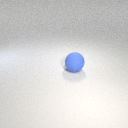
large blue rubber sphere